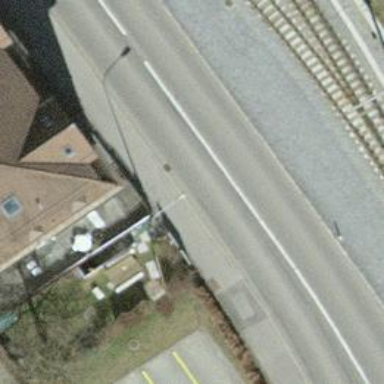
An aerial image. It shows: Secondary road with asphalt surface.